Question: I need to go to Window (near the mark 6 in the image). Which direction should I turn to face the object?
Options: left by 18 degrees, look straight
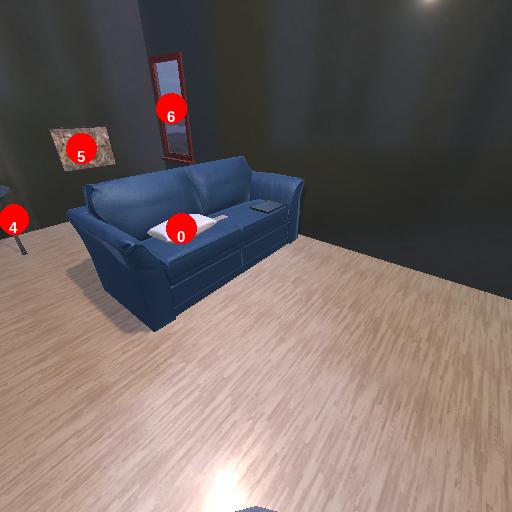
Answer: left by 18 degrees